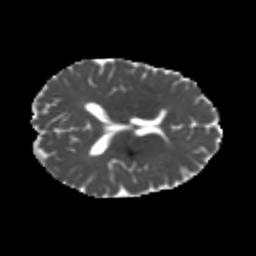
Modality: MD
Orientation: axial
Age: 20
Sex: female
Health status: healthy
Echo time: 0.074 s